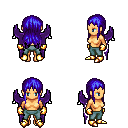
a pixel art fantasy rpg character, female body template, human, tanned skin, purple wings, teal pants, blue unkempt hairstyle, gold gloves, gold boots, four views (front, back, left, right), 2x2 character sprite sheet, small pixel art, hard edges, no anti-aliasing